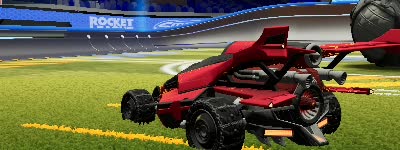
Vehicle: aftershock